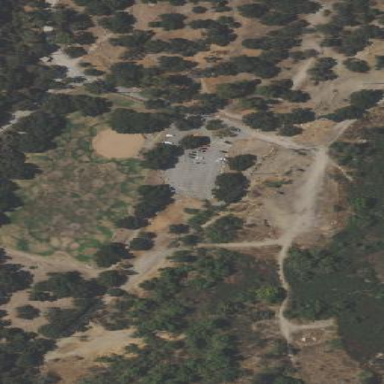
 perfect for leisurely sports activities."